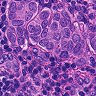
Metastatic tissue present: yes